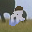
Label: 2